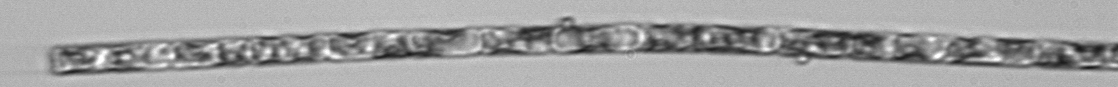
Label: Guinardia_delicatula